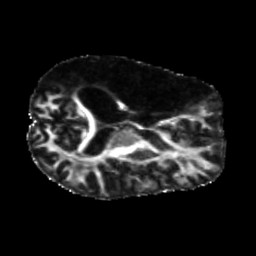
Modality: FA
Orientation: axial
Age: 40
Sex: male
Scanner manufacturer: siemens
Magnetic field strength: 3 T
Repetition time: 5.25 s
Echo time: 0.08 s